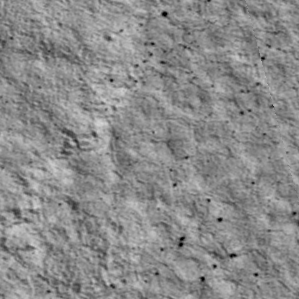
Label: non_frost